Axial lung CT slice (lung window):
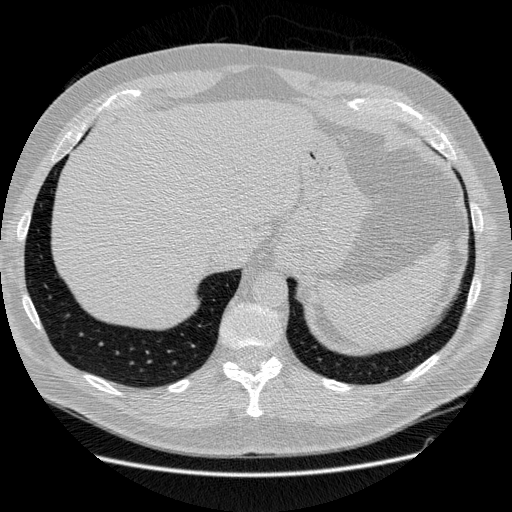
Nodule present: no